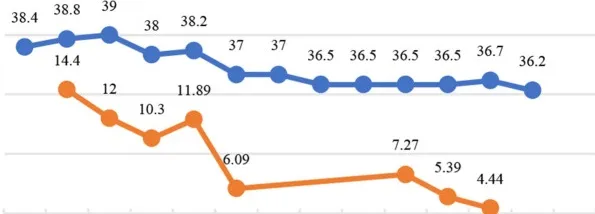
Timeline with relevant data from the case in our hospital; curves of body temperature and leukocyte counts. The arrows below indicate major events. Blue line shows body temperature values. Orange line shows leukocyte counts. TMP-SMX, trimethoprim-sulfamethoxazole; mNGS, metagenomic next-generation sequencing.
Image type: chart (chart)